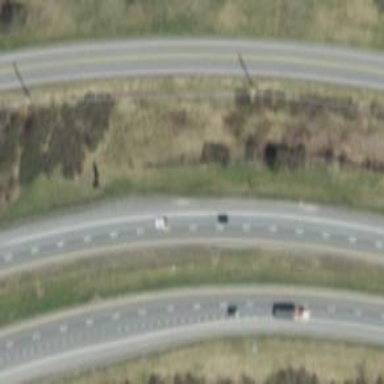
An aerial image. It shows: Asphalt motorway.